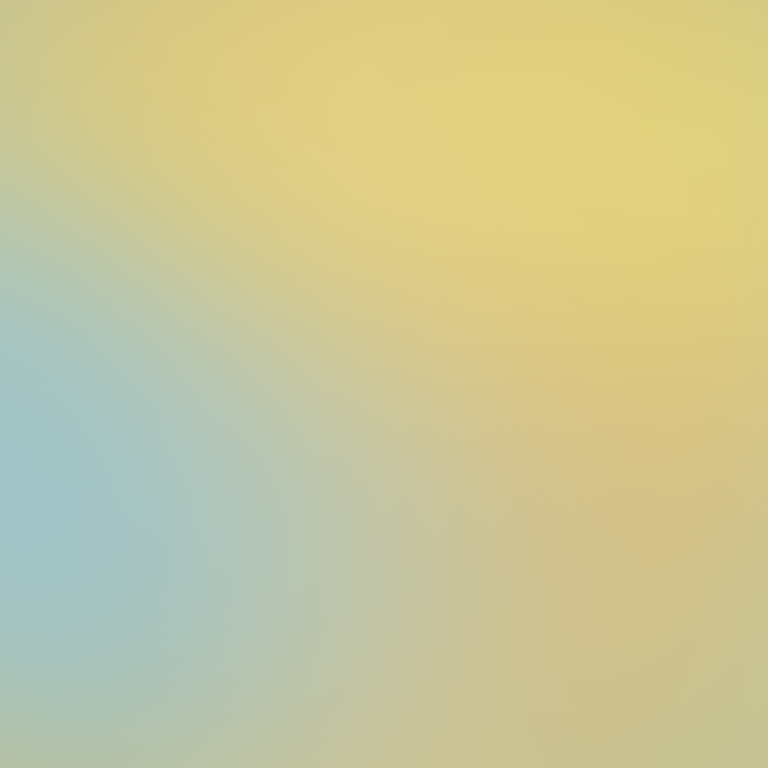
Abstract light effect, smooth gradient from soft yellow to light blue, calm atmosphere, diffuse light, no room, no furniture, no objects.